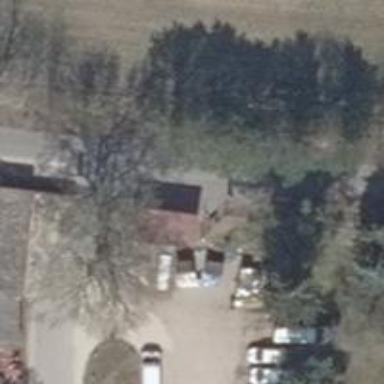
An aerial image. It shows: Fuel station.